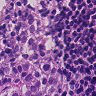
Metastatic tissue present: yes